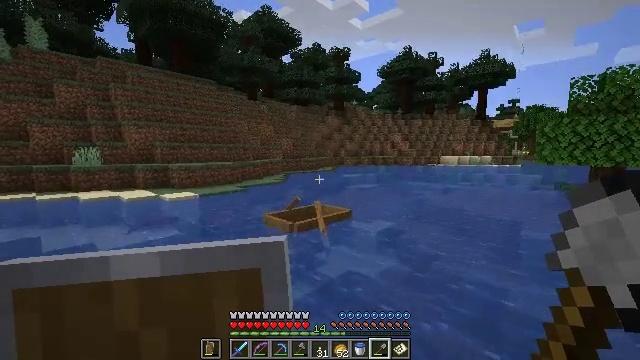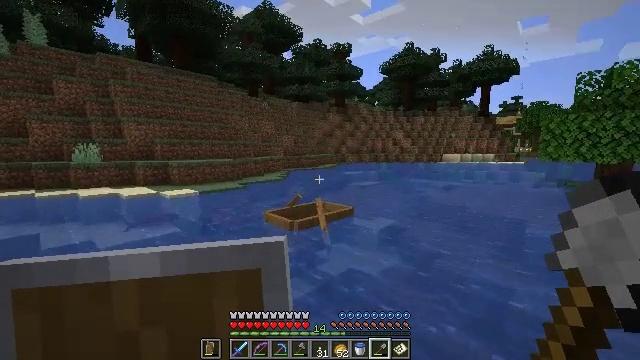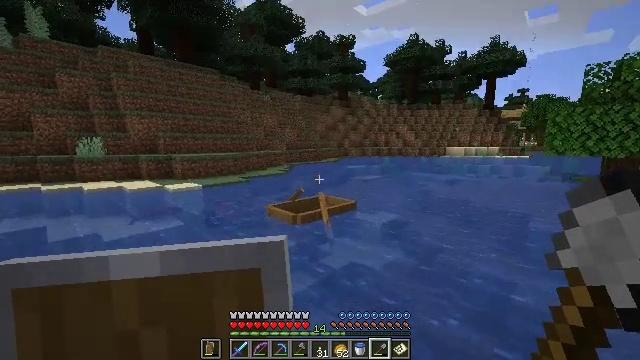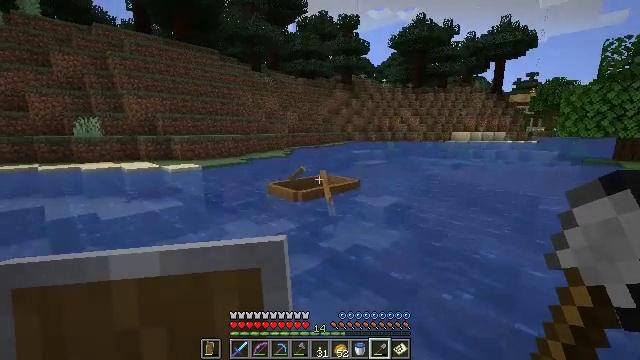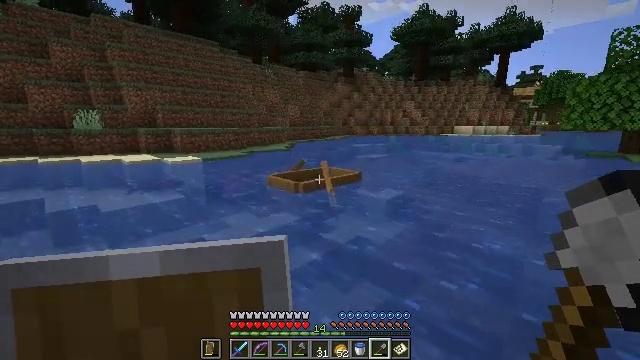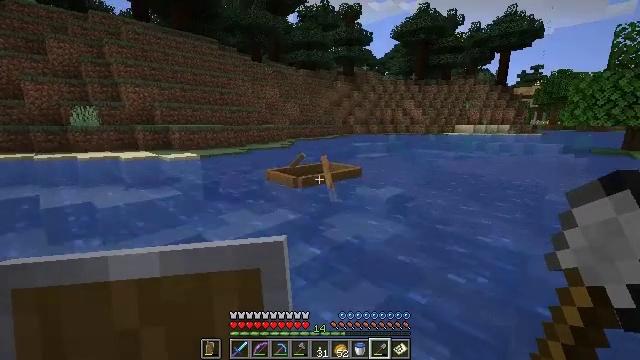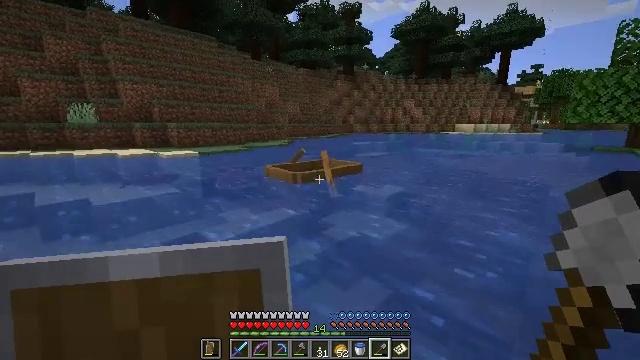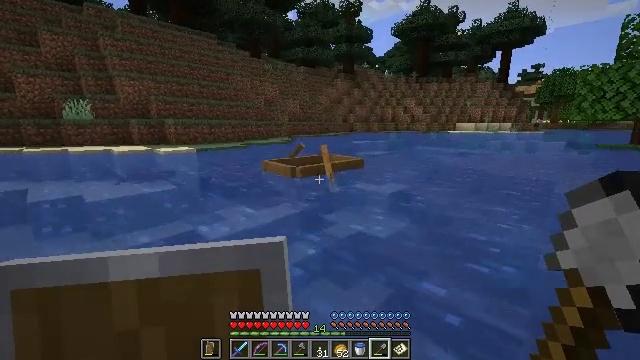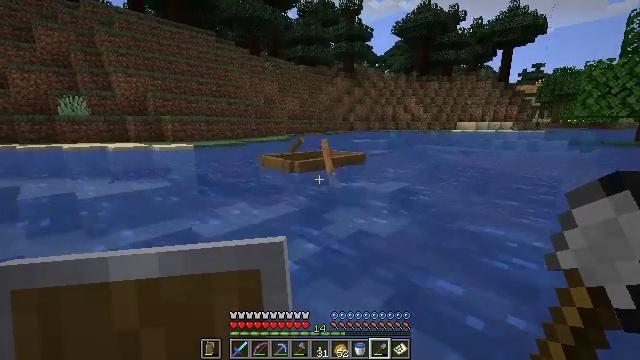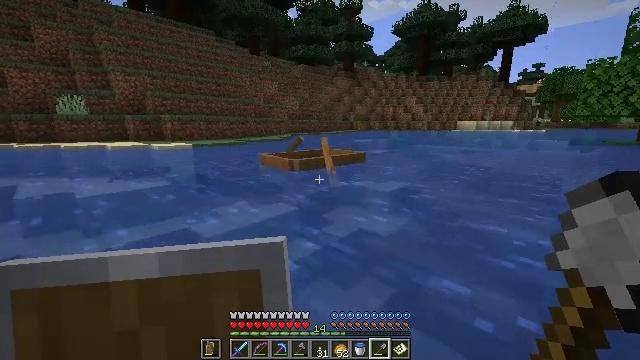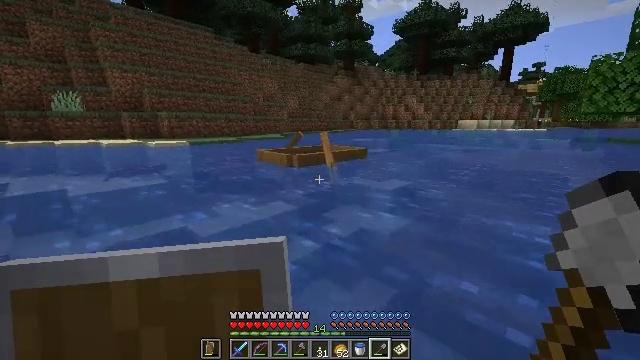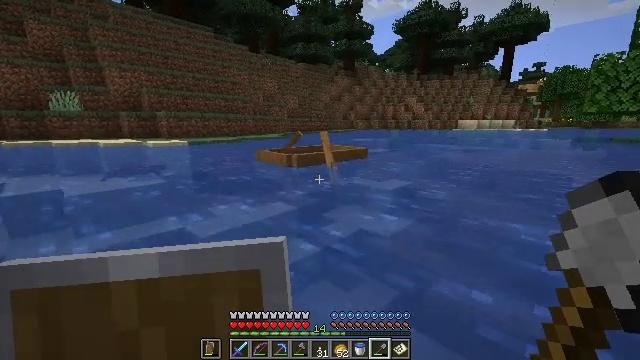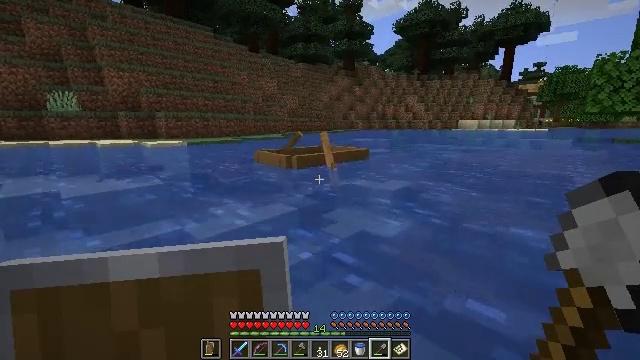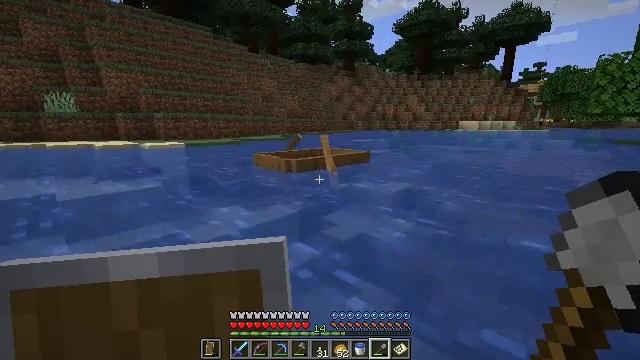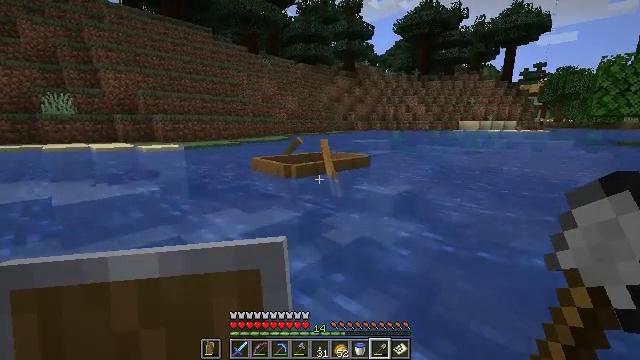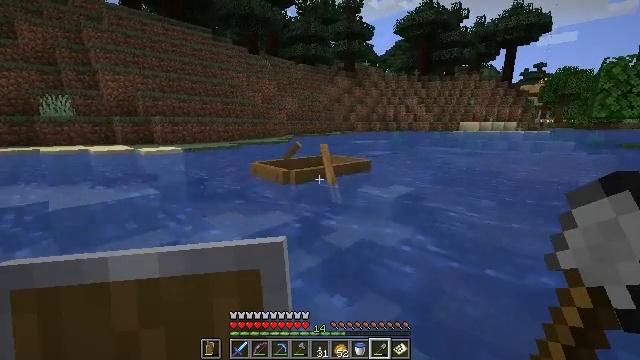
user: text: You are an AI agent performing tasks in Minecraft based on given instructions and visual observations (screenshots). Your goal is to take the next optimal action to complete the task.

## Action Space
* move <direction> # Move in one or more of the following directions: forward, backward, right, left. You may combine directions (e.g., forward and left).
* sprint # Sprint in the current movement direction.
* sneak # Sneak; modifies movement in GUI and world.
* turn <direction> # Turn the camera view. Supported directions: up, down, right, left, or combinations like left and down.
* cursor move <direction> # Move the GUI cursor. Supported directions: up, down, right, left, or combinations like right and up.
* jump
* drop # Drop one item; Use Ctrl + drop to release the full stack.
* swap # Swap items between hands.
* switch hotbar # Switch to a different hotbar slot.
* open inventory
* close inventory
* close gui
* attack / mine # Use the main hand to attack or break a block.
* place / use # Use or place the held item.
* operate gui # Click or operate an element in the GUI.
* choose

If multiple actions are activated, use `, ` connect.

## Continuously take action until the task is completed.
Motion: motion action
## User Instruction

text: Gather clay blocks.
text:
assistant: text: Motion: move forward
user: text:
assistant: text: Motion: move forward, turn down
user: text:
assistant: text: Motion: move forward, turn down
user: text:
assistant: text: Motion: move forward, turn down
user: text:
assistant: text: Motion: move forward
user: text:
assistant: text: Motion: move forward
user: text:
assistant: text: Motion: move forward
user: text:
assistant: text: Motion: move forward
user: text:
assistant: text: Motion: move forward
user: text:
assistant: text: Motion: move forward
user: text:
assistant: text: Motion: move forward, jump
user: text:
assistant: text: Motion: move forward, jump
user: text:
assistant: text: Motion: move forward, jump
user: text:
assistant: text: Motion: move forward, jump
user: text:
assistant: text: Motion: move forward, jump
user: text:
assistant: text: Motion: move forward, jump
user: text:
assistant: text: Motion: move forward, jump
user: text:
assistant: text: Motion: move forward, jump
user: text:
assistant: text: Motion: move forward
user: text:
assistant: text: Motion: move forward, turn left and down
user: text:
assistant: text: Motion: move forward
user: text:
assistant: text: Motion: move forward
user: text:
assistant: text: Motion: move forward
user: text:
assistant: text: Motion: move forward
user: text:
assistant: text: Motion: move forward
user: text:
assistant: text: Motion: move forward, turn left and down
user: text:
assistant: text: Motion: move forward
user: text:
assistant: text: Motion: move forward, use / place
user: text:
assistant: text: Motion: move forward, use / place
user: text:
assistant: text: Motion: move forward, use / place